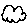
Label: cloud